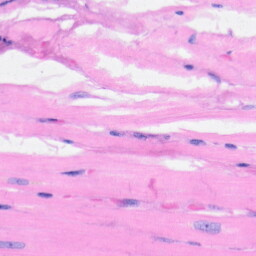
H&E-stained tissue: Heart